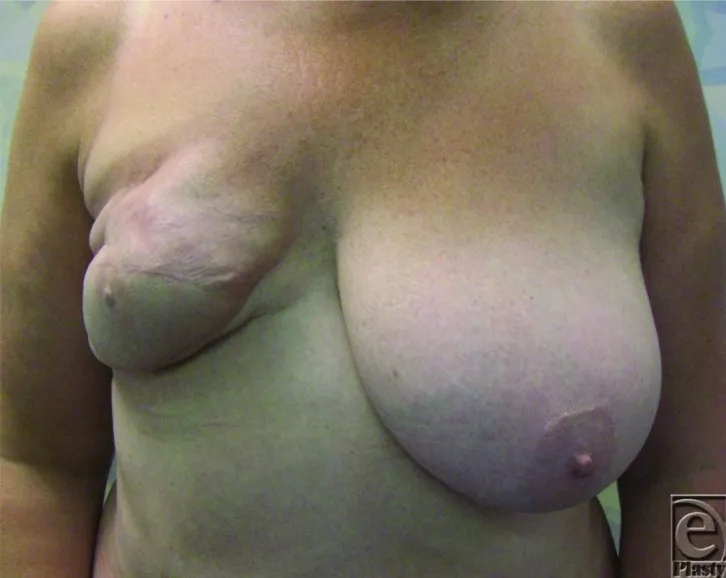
Case 1 - Appearance of previously reconstructed right breast before revision reconstruction with DIEP flap.
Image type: medical_photograph (other_medical_photograph)